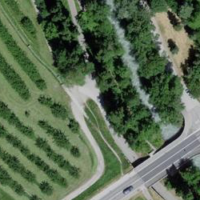
EUNIS habitat code: 40
Species observed at this site:
Hippocrepis emerus